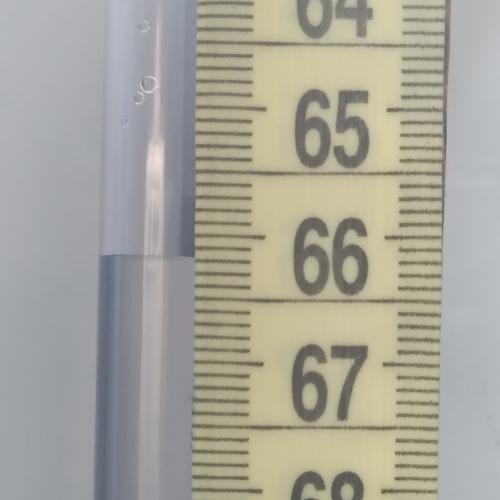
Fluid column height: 66.2 cm